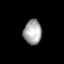
Tissue: lung
Cell type: Epithelial cells
Senescence score: 0.1653
Nuclear area (px): 434
Mean DAPI intensity: 166.341